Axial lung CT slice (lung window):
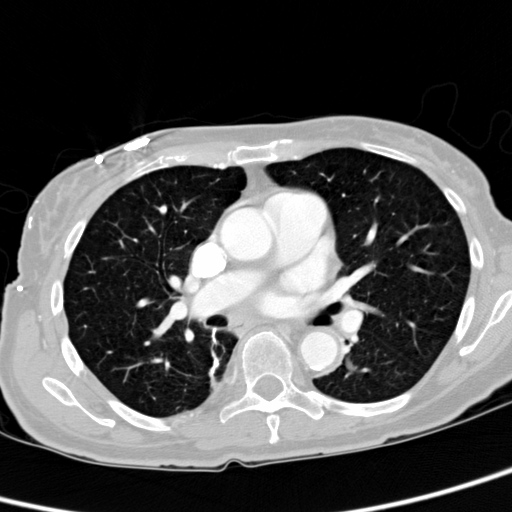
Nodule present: no